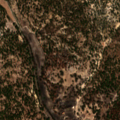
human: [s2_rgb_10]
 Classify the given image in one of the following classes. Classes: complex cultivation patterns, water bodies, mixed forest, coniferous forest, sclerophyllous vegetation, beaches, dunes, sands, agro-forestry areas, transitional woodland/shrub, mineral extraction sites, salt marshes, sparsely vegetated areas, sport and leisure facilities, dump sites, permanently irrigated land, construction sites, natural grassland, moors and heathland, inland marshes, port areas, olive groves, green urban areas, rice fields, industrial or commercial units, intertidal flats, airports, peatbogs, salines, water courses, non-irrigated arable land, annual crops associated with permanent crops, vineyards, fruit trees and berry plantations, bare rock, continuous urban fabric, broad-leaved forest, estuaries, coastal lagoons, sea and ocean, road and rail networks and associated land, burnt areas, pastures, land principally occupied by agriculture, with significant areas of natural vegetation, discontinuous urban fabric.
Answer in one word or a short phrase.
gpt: pastures, broad-leaved forest, coniferous forest, mixed forest